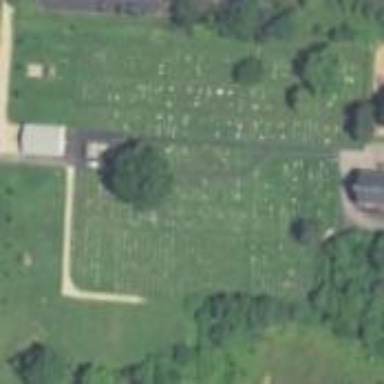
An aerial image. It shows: Cemetery.